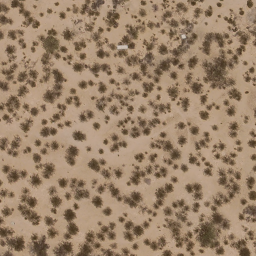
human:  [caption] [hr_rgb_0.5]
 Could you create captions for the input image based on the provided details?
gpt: This is a chaparral .

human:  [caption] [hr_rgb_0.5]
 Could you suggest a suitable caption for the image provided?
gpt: Lots of plants scattered in the loess ground. .

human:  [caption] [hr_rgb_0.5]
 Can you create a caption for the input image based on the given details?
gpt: There are some grey plants scattered on the ground .

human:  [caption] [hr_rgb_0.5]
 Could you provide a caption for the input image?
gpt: Some grey plants are scattered in the loess ground .

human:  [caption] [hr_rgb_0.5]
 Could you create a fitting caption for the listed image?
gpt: Lots of plants scattered on the ground. .